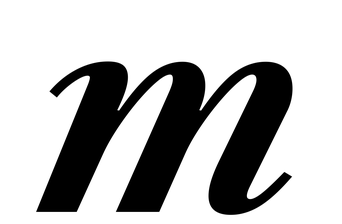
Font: LibreCaslonText-Italic_Bold_Italic